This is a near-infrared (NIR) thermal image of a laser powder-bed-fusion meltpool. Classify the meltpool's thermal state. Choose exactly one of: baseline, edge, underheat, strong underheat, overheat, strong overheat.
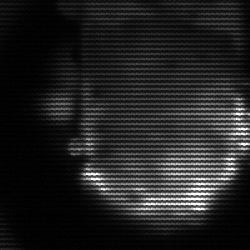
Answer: baseline